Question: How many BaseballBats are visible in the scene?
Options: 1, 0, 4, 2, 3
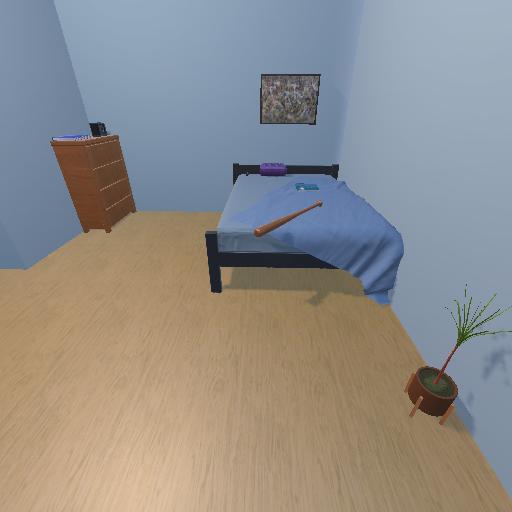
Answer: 1